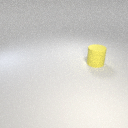
large yellow rubber cylinder